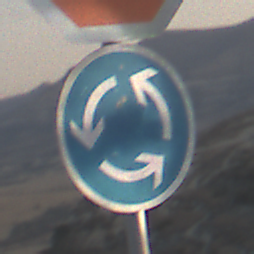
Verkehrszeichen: Kreisverkehr
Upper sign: Stop
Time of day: SunriseSunset
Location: Outdoor (Nature)
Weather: PartlyCloudy
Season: NotSpecified
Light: Natural